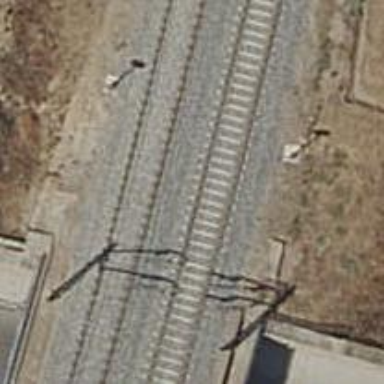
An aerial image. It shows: Bridge over railway with electrified contact lines.